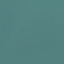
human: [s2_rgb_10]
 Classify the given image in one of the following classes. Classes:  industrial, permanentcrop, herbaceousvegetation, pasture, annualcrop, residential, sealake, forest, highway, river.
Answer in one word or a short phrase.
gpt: SeaLake